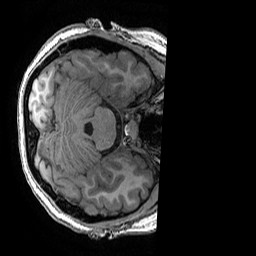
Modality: T1w
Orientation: axial
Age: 19
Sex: female
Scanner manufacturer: ge
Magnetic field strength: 3 T
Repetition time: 0.007 s
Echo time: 0.00342 s